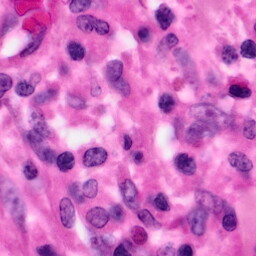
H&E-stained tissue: Pancreatic